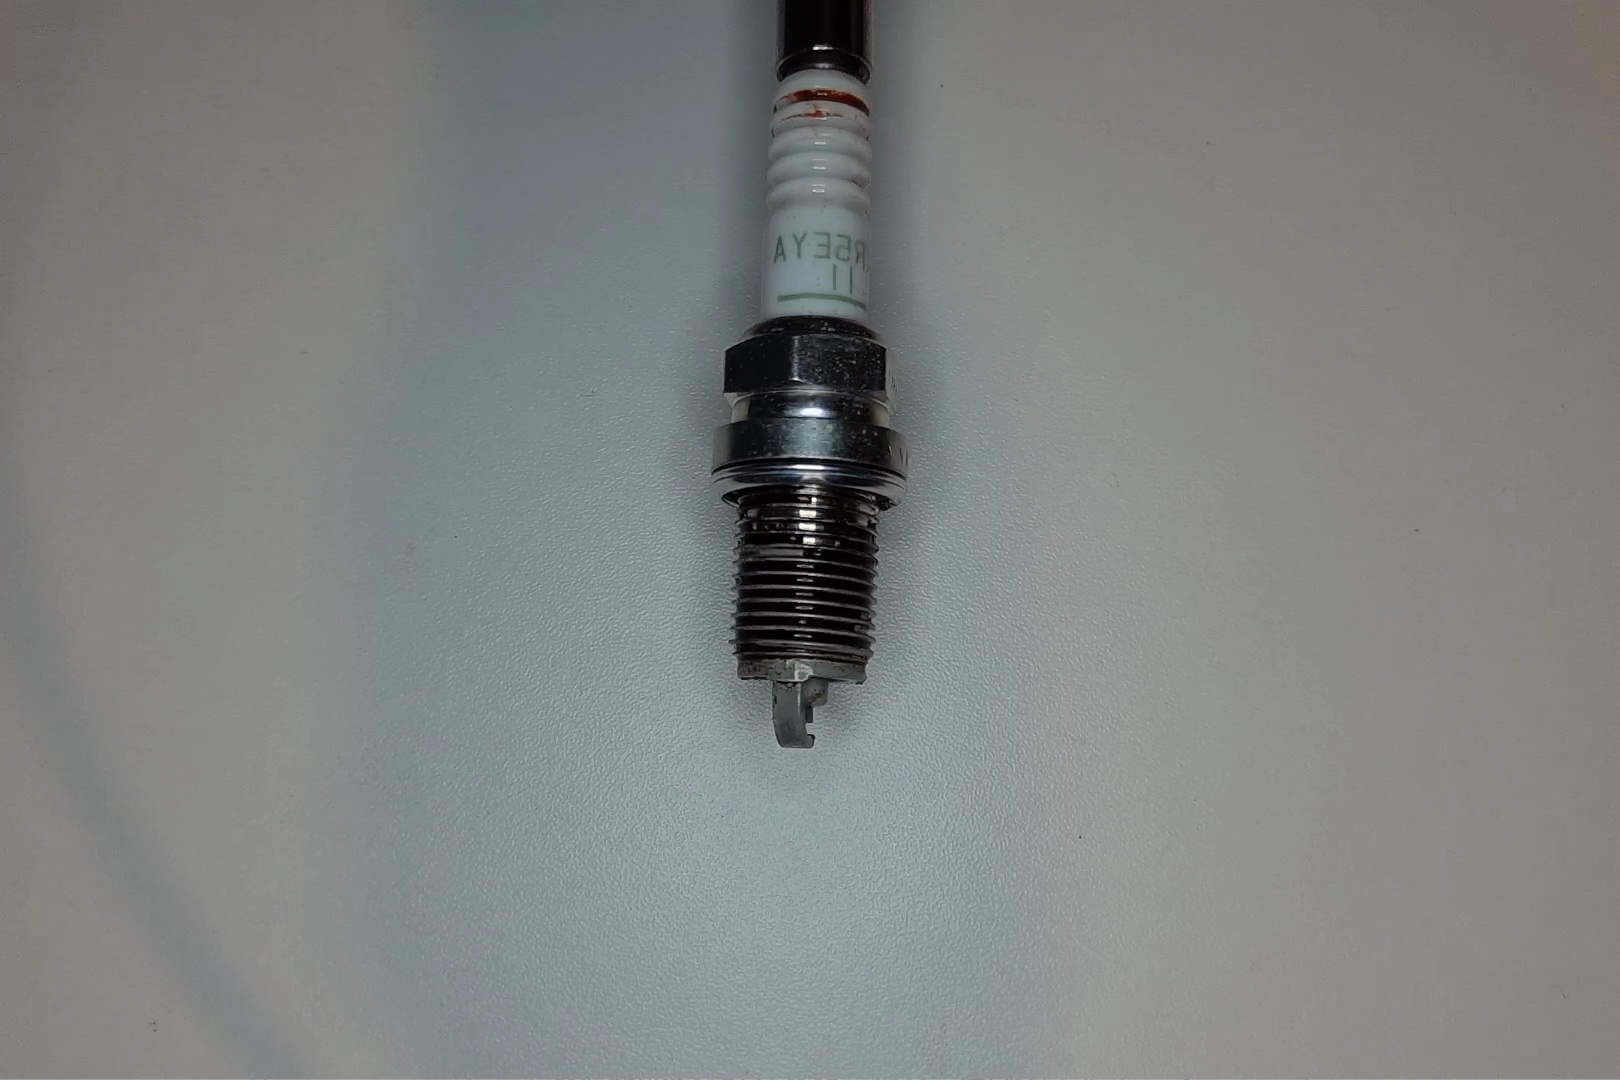
Label: anomaly